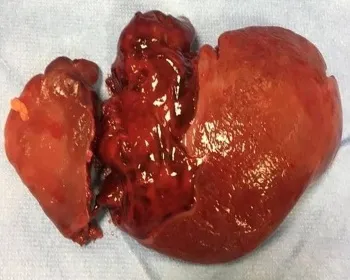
(a,b). Post-traumatic splenic rupture: operative finding.
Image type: medical_photograph (other_medical_photograph)